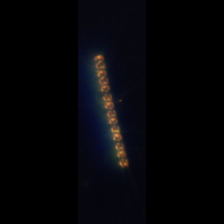
Taxon: Skeletonema
Group: Diatoms